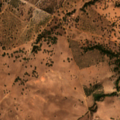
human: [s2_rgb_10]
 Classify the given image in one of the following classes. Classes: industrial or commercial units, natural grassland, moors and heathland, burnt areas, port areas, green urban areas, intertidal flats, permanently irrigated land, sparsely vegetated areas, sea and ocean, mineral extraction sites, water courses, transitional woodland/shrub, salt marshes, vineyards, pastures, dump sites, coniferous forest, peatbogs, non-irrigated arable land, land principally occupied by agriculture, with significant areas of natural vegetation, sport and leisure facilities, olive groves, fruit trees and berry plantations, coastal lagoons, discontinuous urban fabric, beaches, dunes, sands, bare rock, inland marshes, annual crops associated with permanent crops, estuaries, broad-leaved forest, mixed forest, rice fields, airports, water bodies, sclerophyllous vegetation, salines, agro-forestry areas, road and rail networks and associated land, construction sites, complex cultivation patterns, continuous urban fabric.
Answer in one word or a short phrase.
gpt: olive groves, pastures, agro-forestry areas, transitional woodland/shrub